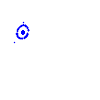
Particle: proton